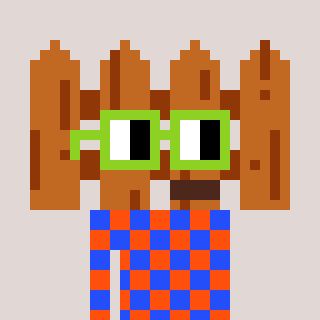
a pixel art character with square light green glasses, a fence-shaped head and a orange-colored body on a warm background